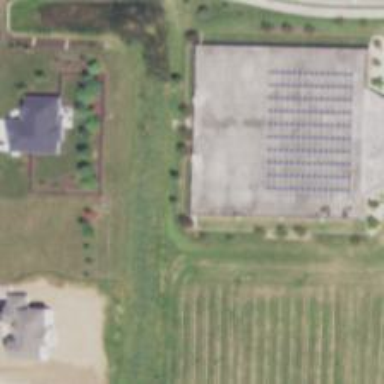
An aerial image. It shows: Service building designated as pumping station.